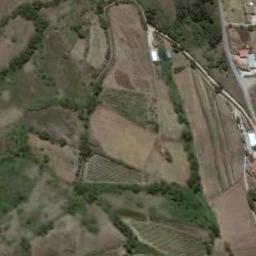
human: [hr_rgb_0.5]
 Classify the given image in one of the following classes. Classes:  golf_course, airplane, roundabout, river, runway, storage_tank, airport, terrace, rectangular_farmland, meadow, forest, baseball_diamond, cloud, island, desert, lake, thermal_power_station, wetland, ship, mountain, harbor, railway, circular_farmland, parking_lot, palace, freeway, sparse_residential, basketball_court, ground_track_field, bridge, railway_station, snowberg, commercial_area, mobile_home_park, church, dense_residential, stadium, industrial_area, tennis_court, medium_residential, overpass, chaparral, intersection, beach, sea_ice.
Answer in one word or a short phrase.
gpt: terrace